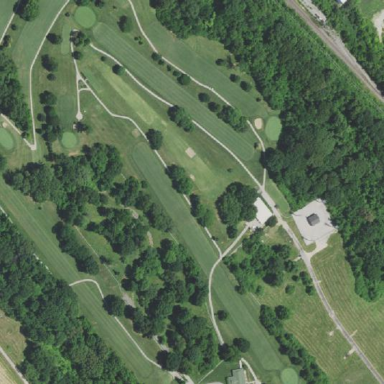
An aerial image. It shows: Golf course.